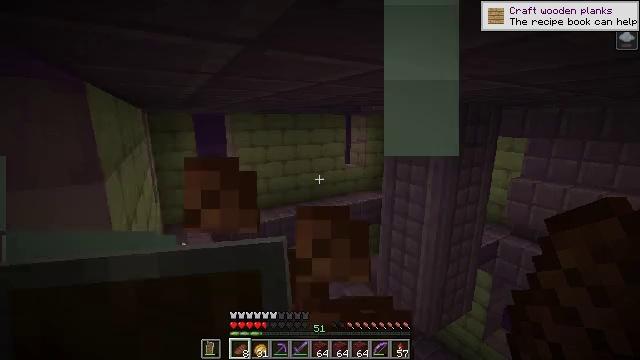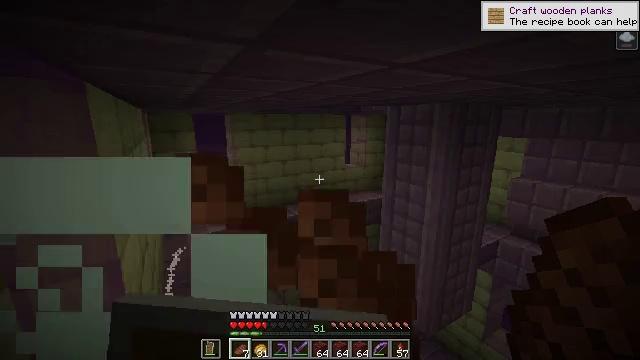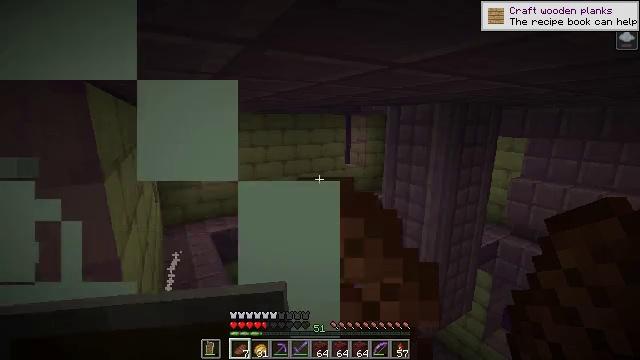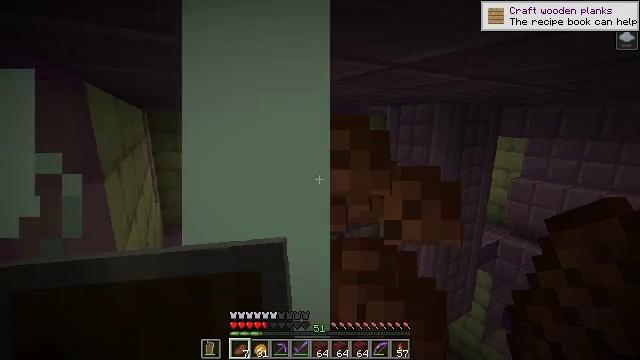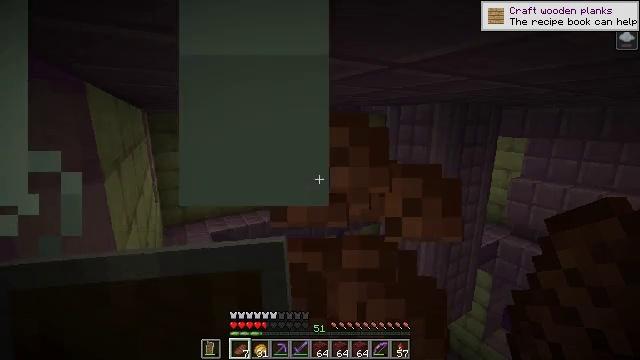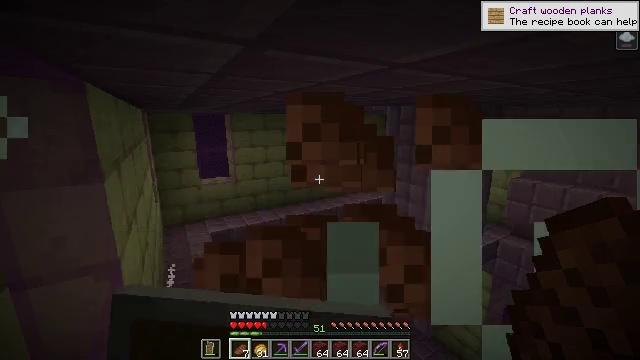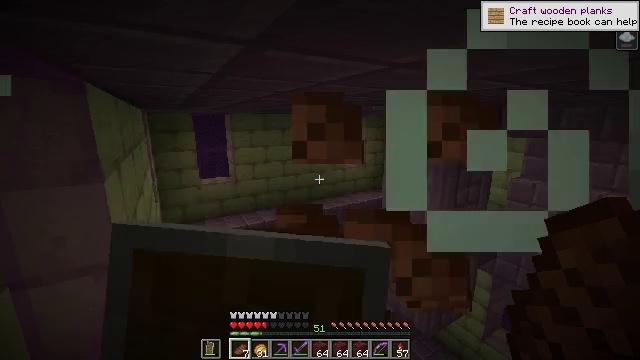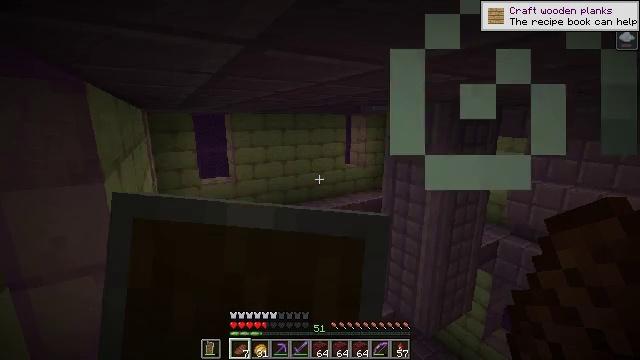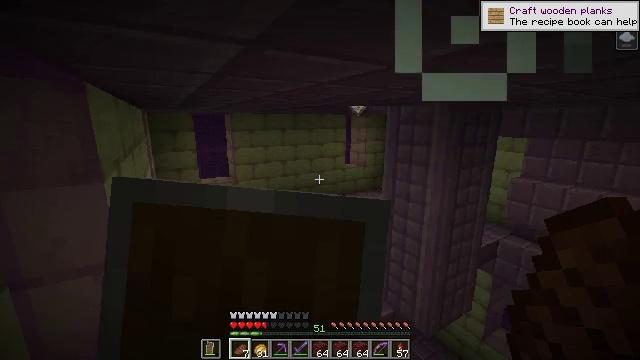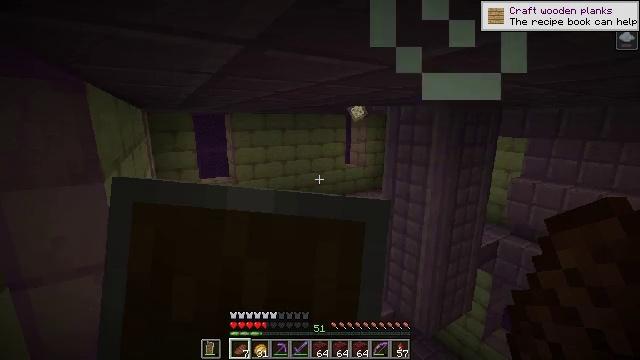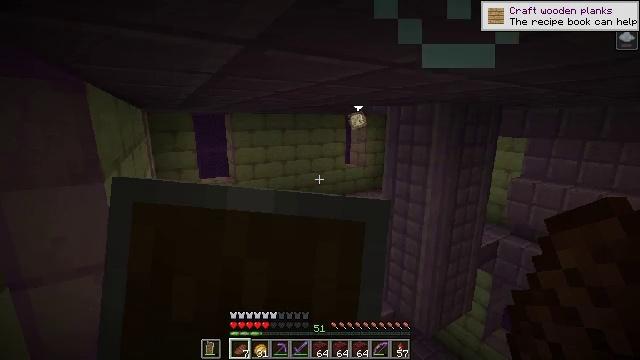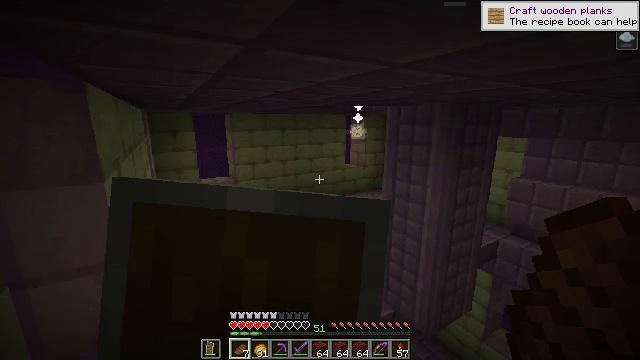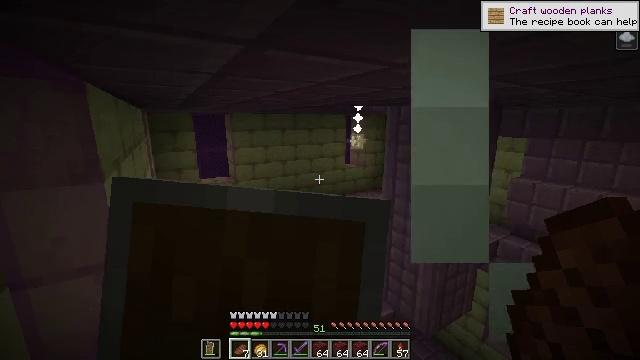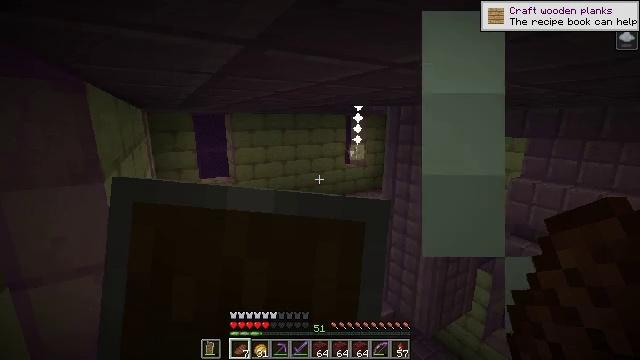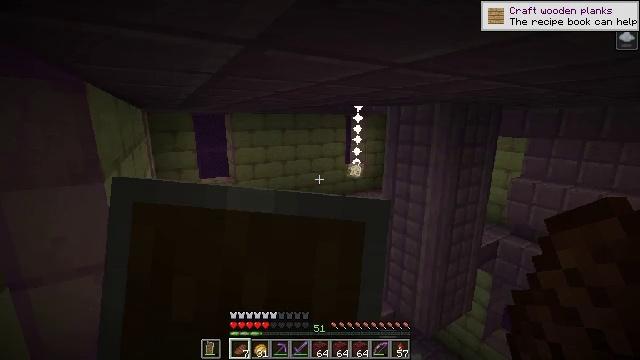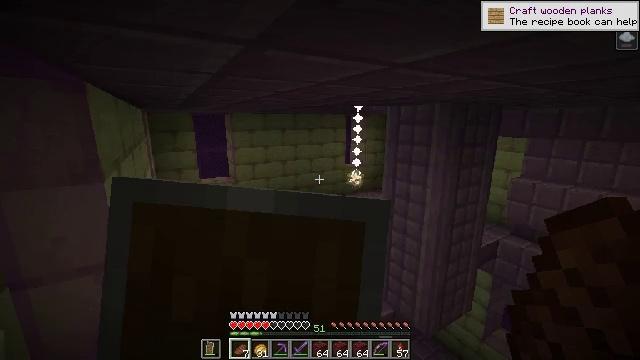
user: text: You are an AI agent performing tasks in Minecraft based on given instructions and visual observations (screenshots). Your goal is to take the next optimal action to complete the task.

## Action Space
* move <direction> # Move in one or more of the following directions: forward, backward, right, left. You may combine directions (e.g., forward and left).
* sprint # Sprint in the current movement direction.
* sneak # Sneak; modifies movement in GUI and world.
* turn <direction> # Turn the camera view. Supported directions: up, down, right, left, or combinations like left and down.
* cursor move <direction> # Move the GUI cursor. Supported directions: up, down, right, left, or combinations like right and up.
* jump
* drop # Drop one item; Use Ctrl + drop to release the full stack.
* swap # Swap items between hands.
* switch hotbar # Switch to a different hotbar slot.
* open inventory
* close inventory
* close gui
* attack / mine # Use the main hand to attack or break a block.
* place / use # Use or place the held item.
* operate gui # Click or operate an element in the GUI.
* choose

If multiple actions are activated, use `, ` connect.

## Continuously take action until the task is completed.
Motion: motion action
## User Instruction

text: Kill mobs.
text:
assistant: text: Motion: use / place
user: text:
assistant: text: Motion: use / place
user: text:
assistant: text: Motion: use / place
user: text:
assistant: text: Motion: use / place
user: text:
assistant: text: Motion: use / place
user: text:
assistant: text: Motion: use / place
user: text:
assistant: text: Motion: use / place
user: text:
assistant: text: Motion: use / place
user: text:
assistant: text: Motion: use / place
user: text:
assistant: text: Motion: use / place
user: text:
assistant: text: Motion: use / place
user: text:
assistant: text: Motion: use / place
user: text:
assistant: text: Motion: use / place
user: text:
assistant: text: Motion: use / place
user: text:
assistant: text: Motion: use / place
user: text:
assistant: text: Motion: use / place
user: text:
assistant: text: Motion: use / place
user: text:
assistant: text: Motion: use / place
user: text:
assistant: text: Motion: use / place
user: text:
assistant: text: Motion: use / place
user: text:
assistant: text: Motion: use / place
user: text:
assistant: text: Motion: use / place
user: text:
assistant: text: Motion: use / place
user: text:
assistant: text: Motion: use / place
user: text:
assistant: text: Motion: use / place
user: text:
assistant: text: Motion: use / place
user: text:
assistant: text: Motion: move right, use / place
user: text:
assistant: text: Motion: move right, use / place
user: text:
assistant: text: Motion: move right
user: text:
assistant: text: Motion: move right